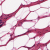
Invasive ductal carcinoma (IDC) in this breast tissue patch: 0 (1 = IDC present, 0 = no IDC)